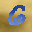
Label: 6